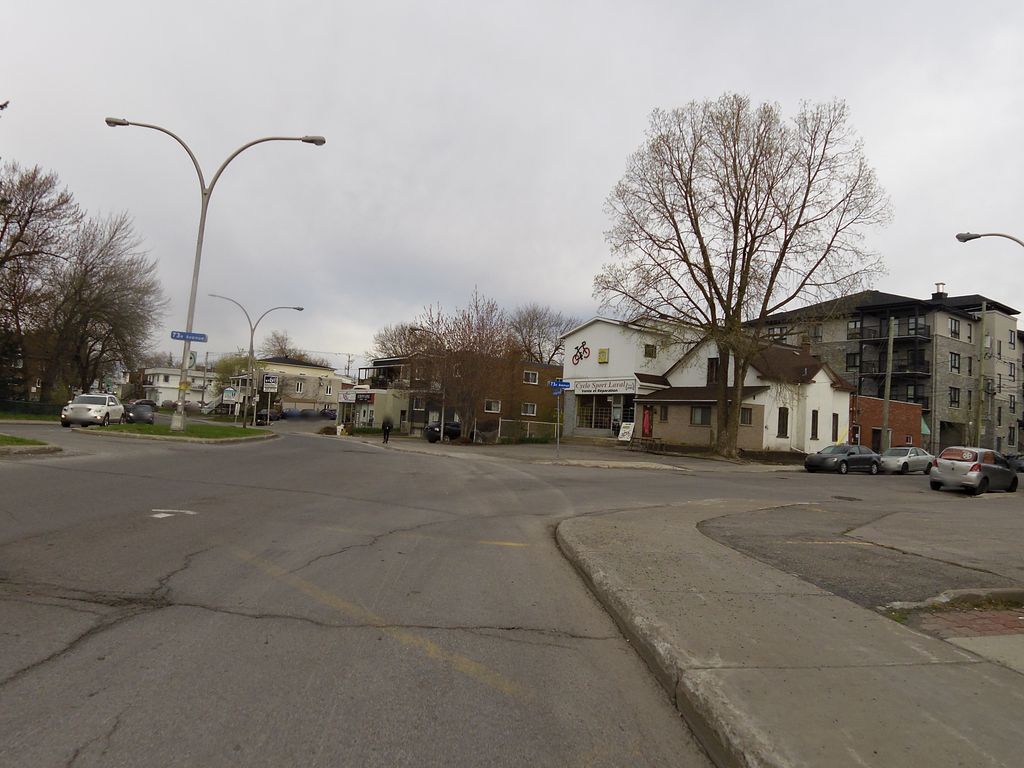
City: montreal